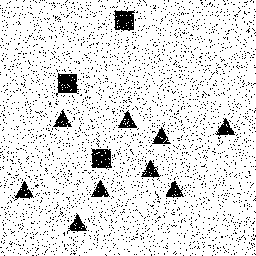
Squares: 3
Triangles: 9
Stars: 0
Total shapes: 12